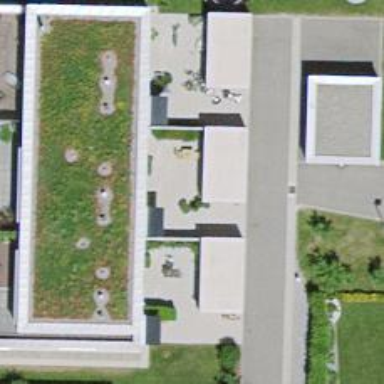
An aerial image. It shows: Flat-roofed building.